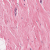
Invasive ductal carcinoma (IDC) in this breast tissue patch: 0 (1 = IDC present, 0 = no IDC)